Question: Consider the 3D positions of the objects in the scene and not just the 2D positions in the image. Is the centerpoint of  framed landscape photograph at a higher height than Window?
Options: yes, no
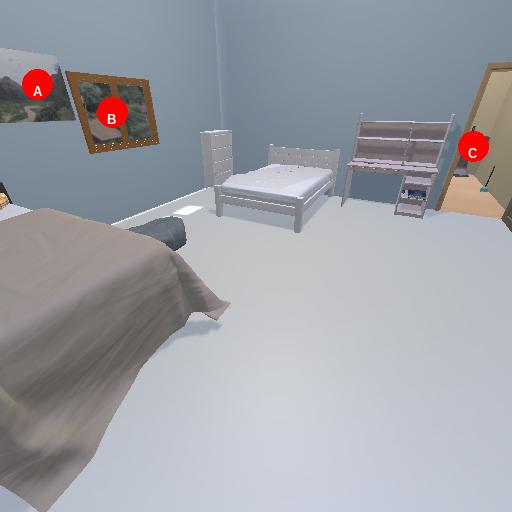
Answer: yes